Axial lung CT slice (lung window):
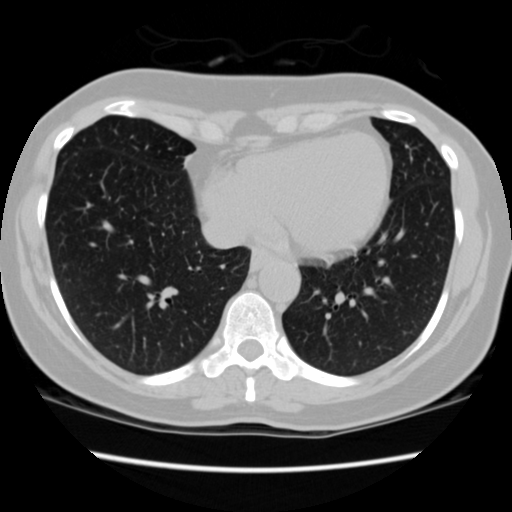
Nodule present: no